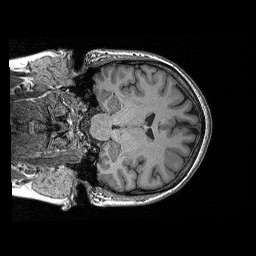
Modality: T1w
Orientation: coronal
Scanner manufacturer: siemens
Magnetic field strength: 3 T
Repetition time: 2.3 s
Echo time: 0.00298 s